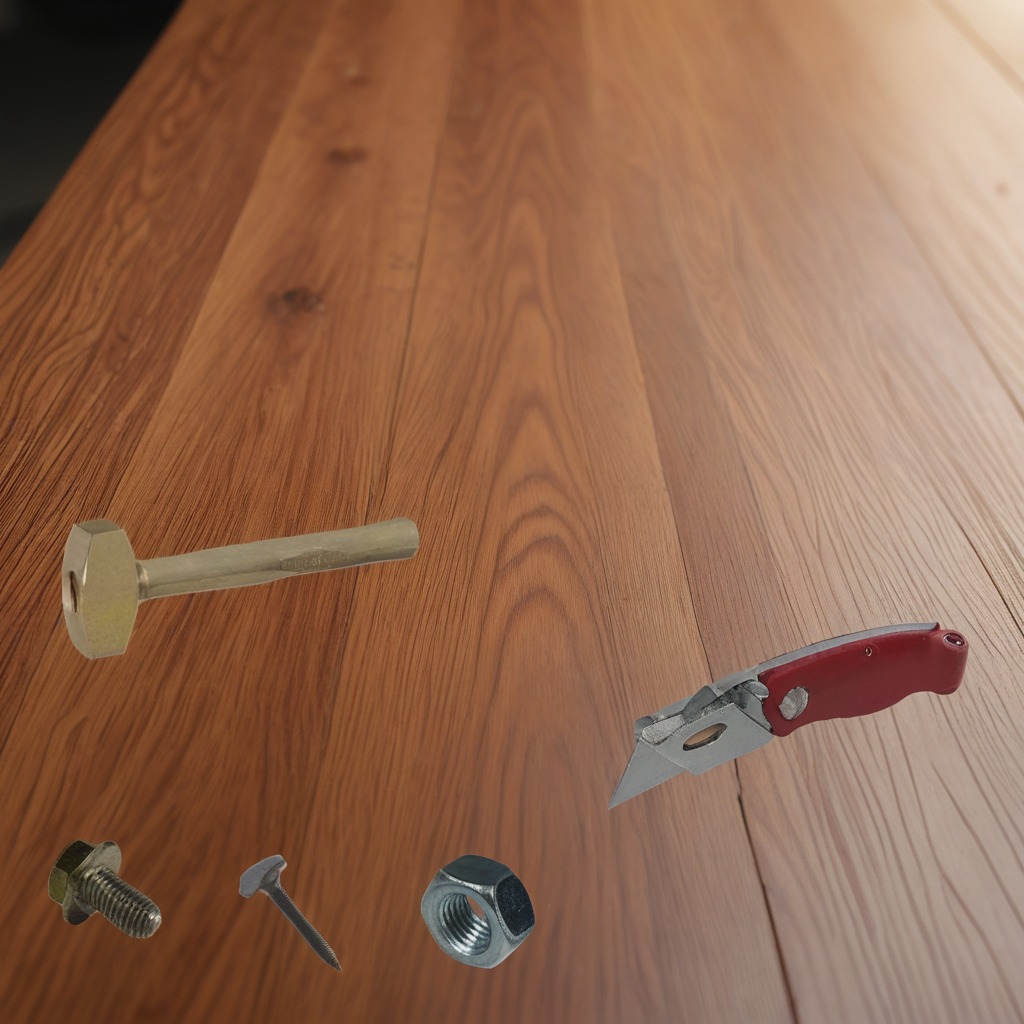
A utility knife, a metal machine screw, an iron nail, a hammer, and a metal nut are lying on the wooden table.